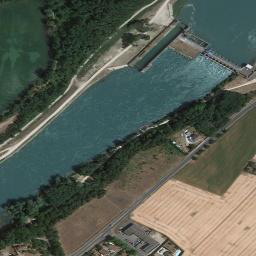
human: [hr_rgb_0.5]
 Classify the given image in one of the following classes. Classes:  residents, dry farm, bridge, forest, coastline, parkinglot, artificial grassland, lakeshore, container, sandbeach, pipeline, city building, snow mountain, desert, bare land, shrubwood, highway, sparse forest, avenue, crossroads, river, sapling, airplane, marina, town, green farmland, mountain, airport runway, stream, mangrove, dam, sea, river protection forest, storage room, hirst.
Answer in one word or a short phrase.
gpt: river